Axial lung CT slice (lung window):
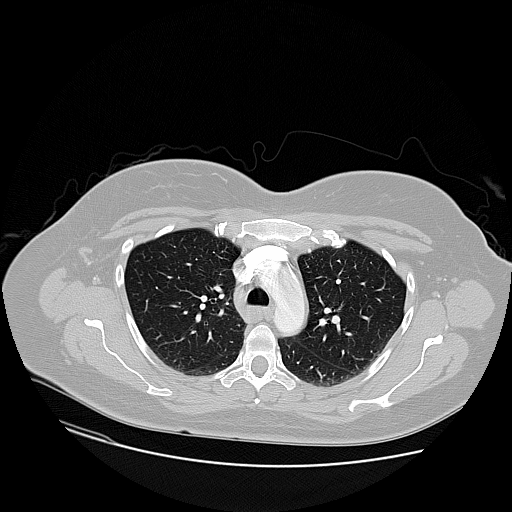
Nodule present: no